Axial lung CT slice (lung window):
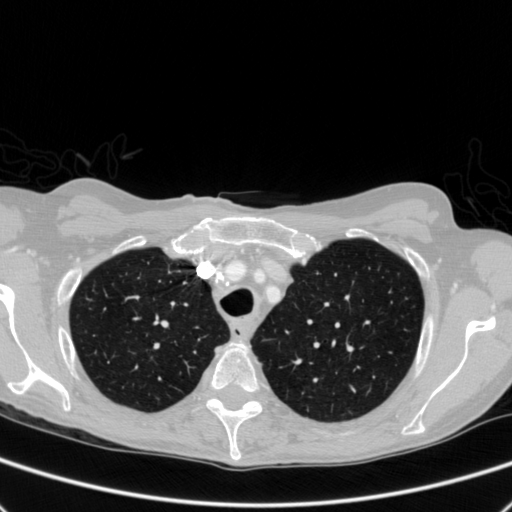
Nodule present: no